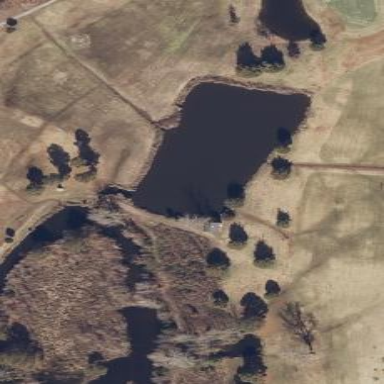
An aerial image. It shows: Water hazard on golf course.